Question: I am using Visual Studio 2013 on Windows 8.1, I already sign in with my Live ID.
I try to connect to TFS, VS tries to show me login popup but I get a white popup window then a script error popup that says
an error has occurred in the script on this page, it says the value of the property 'evt_LoginMobile_online' is null or undefined, not a function object
Code: 0
URL: <URL>
It asks me if I want to continue running scripts. When i click yes or no, I still get the same white page and nothing happens.

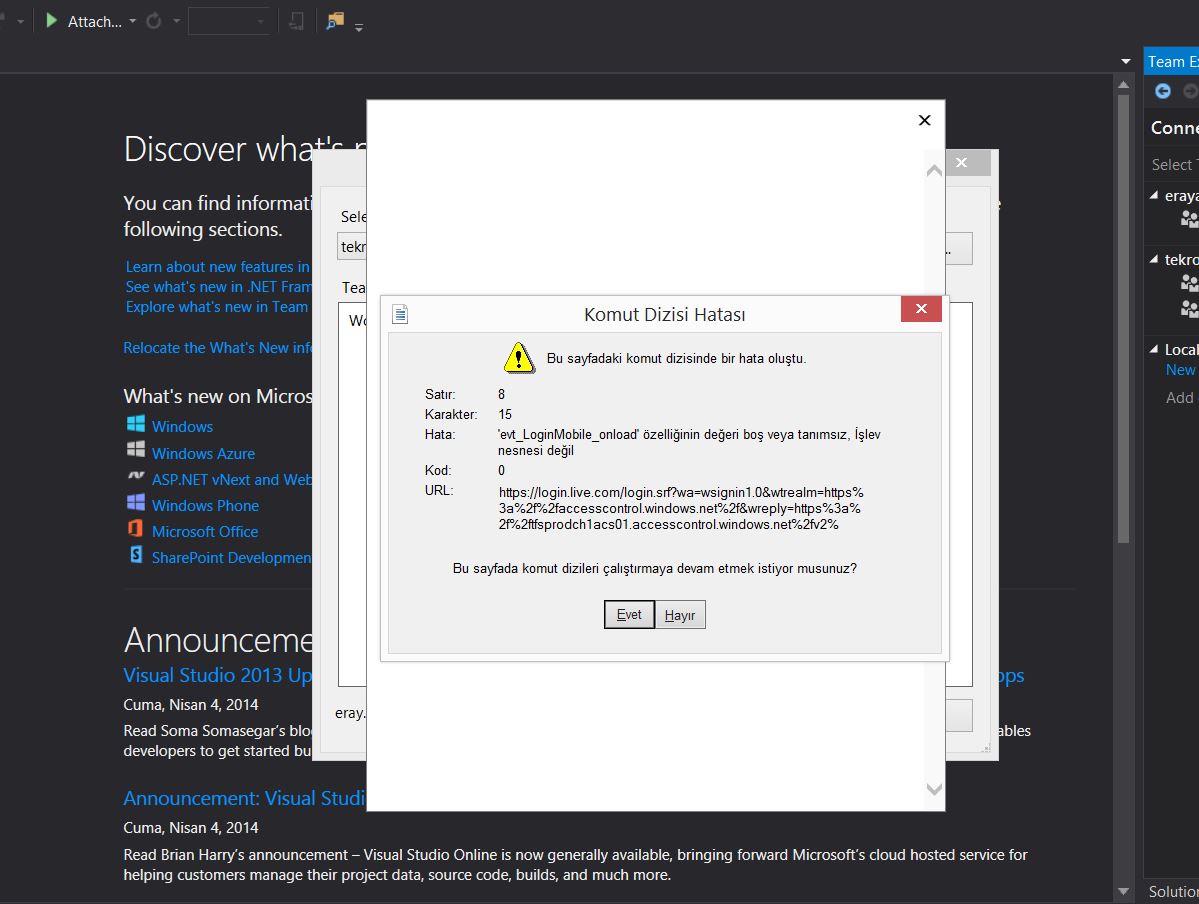
Answer: Maybe this solution solves your problem,
<URL>